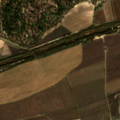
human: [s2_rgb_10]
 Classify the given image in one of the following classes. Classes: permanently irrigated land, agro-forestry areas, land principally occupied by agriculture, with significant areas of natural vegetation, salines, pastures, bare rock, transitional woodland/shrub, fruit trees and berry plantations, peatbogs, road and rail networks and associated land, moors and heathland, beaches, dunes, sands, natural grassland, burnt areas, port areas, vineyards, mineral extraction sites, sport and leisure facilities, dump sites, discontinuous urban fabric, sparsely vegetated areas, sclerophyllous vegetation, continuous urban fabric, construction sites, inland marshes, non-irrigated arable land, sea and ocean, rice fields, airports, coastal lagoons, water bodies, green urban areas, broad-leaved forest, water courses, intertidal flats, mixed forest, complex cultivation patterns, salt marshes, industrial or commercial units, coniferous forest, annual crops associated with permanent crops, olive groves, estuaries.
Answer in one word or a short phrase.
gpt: permanently irrigated land, rice fields, agro-forestry areas, broad-leaved forest